Brain MRI, t1w sequence, axial 2D slice.
Patient: age 46, sex F, weight 90 kg, height 1.9 m
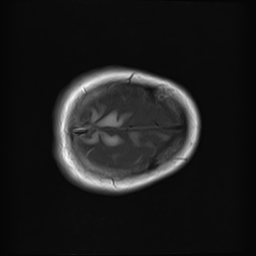